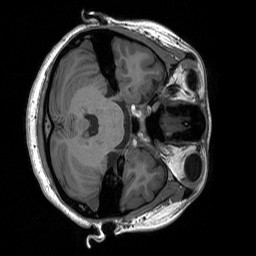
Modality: T1w
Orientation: axial
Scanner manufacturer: siemens
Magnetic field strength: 3 T
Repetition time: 1.76 s
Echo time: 0.0022 s